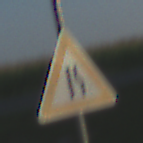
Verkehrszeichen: EinseitigVerengteFahrbahnRechts
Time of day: MorningAfternoon
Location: Outdoor (RoadRail)
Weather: Clear
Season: NotSpecified
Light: Natural